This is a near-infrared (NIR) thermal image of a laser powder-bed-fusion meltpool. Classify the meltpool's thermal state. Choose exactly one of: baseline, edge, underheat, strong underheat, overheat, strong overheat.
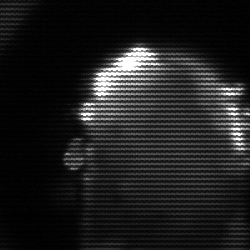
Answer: baseline